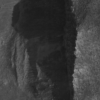
Label: not_dusty